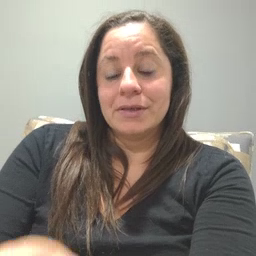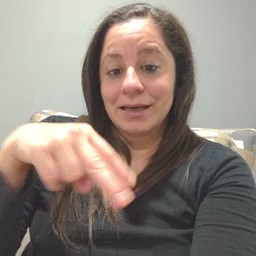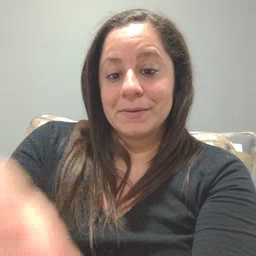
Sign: dance